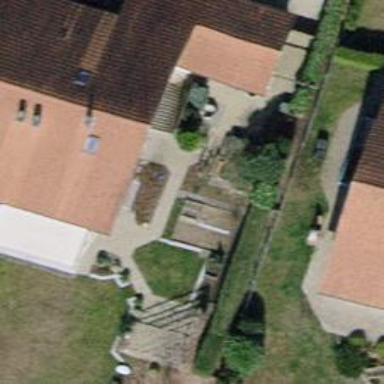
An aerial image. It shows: Semi-detached house with gabled roof.